Interaction volume radius: 10 \u00c5
Interaction volume height: 15 \u00c5
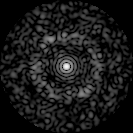
Disorder parameter: 0.8156